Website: crate-barrel
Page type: account-selection
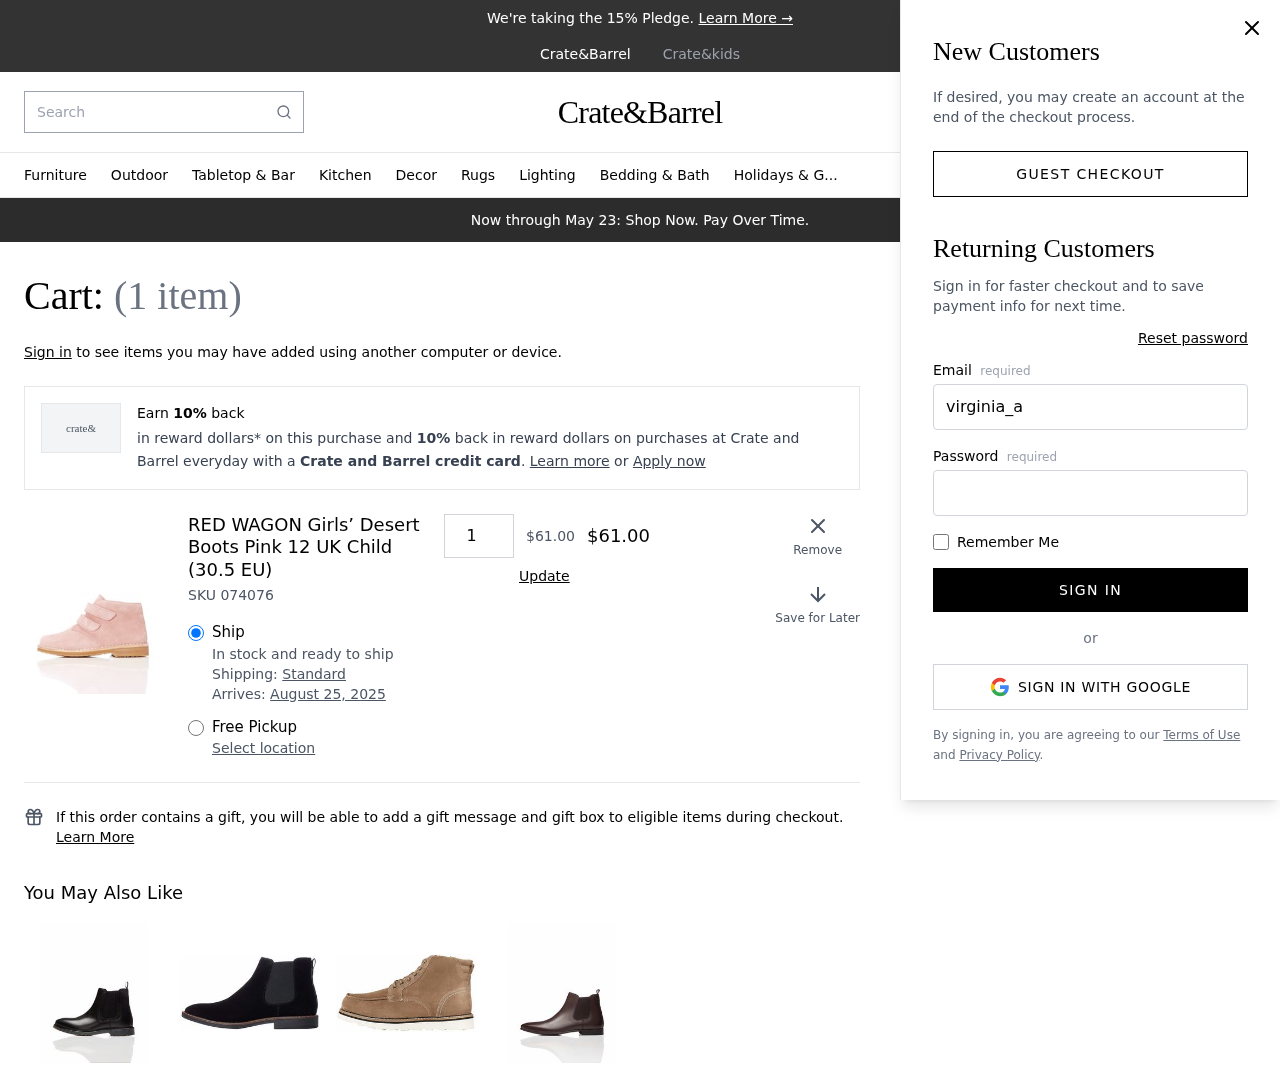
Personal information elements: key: PII_EMAIL
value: virginia_anderson@yahoo.com
Product elements: key: PRODUCT1_NAME
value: RED WAGON Girls’ Desert Boots Pink 12 UK Child (30.5 EU)
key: PRODUCT1_PRICE
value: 61
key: PRODUCT1_QUANTITY
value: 1
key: PRODUCT1_SKU
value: SKU 074076
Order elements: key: ORDER_NUM_ITEMS
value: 1
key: ORDER_DELIVERY_DATE
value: August 25, 2025
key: ORDER_SUBTOTAL
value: $61.00
Search elements: key: HEADER_SEARCH
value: Search